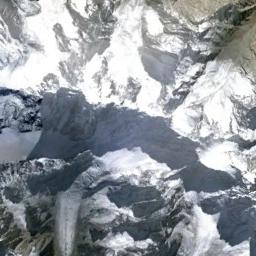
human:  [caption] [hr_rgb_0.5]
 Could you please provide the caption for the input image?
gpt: There is snow on the part of the snowberg .

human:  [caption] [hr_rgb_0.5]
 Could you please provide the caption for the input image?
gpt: The snow berg is consist of bare land and white snow .

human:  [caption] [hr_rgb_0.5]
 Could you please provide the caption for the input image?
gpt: A snow-covered mountain covered in large areas .

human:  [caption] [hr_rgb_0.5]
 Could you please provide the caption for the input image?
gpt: The snowberg is covered with snow and ice and some knife-edge ridges remain at the top of the snowberg .

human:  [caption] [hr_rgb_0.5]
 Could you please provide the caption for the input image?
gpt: There are much snow on the snowberg .